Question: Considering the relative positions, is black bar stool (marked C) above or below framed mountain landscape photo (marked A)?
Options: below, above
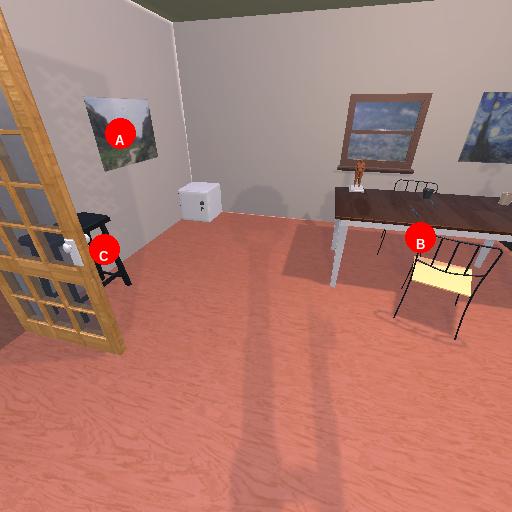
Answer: below